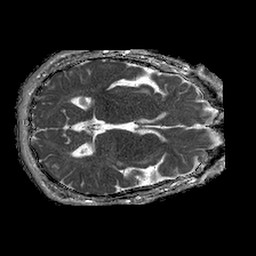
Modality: ADC
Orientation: axial
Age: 51
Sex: male
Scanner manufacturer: philips
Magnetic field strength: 1.5 T
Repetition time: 4.6 s
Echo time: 0.08528 s